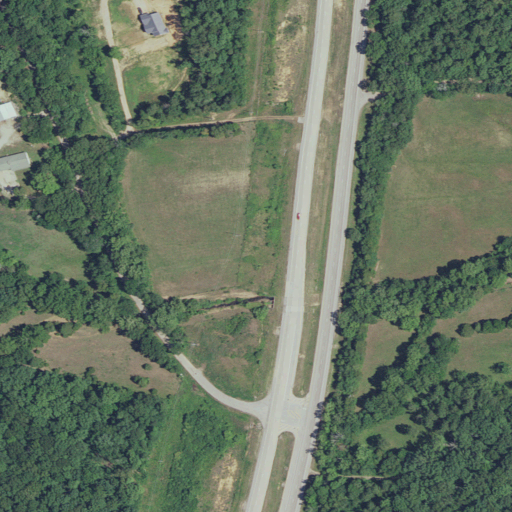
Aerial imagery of valley in Missouri named Walker Hollow containing deciduous forest, pasture, open development, medium intensity development, mixed forest, low intensity development, shrub, grassland, and high intensity development